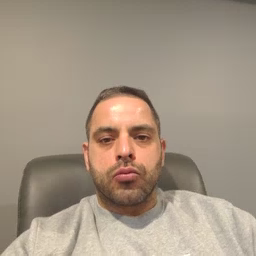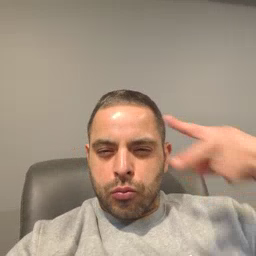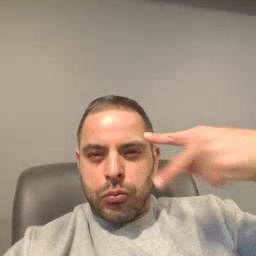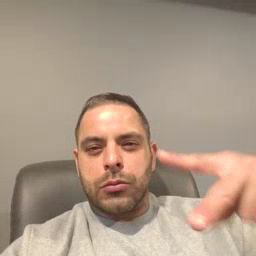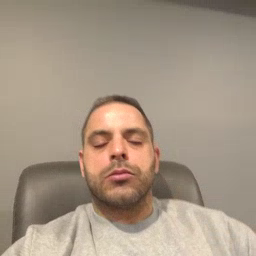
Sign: penny